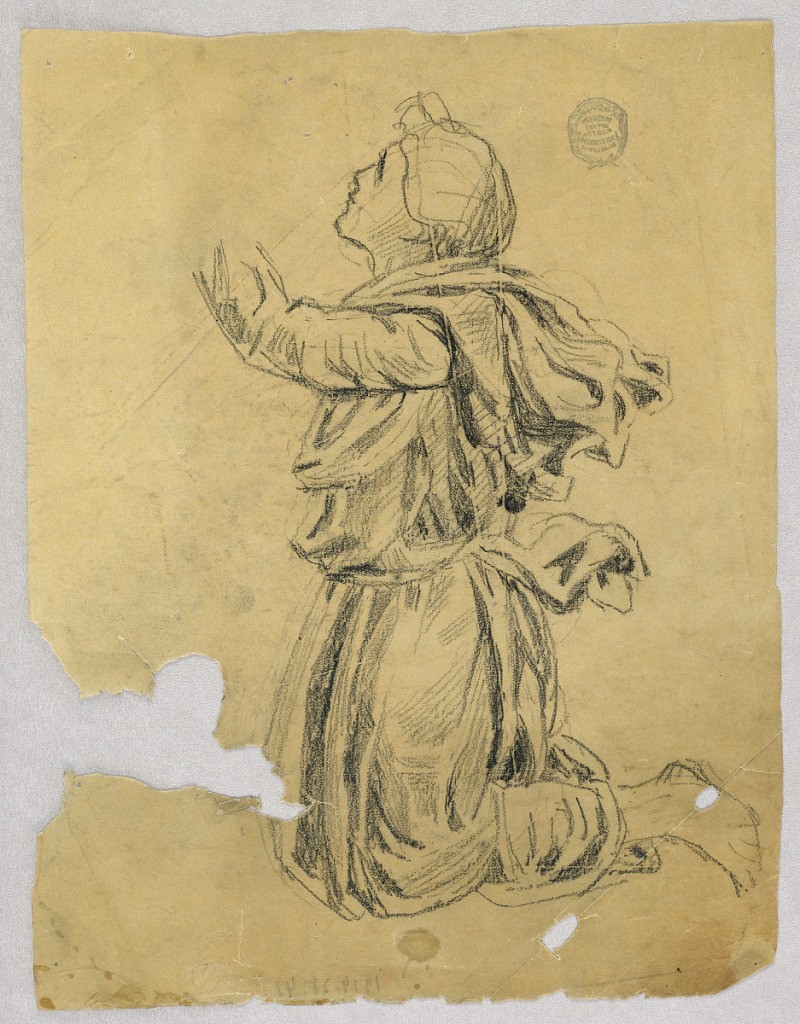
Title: Study for a Kneeling Woman
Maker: Francis Augustus Lathrop, American, 1849–1909
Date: ca. 1890
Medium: Charcoal on tracing paper
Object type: Drawing
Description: Kneeling woman shown in profile, facing left.  She is raising her left arm; the hand is not shown.